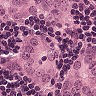
Metastatic tissue present: yes